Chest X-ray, PA view. Patient: 44 years old, sex M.
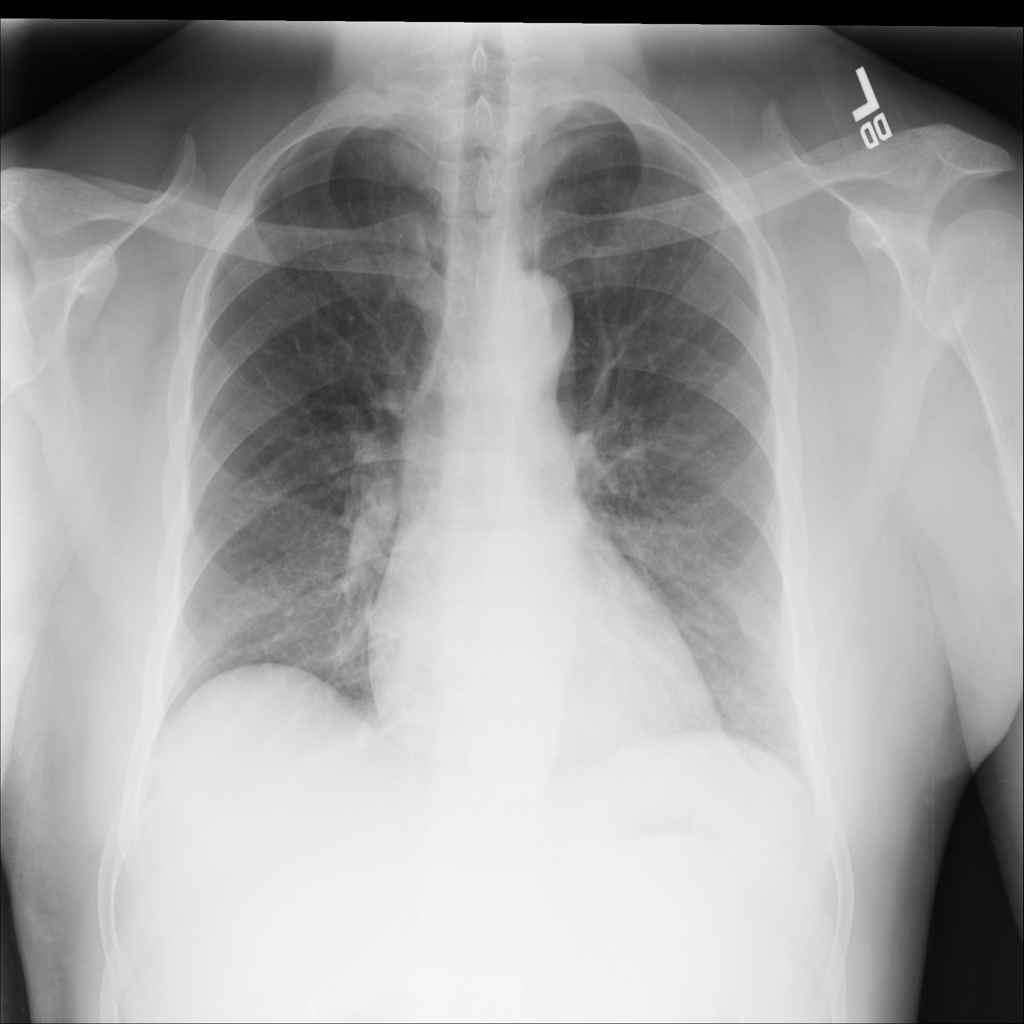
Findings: No Finding